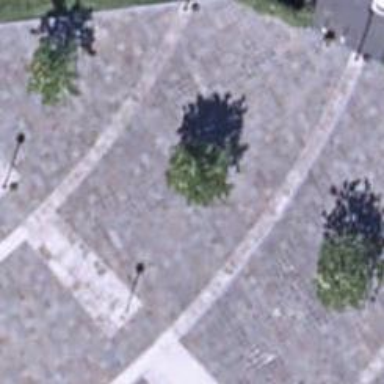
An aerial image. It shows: Footway surfaced with paving stones.